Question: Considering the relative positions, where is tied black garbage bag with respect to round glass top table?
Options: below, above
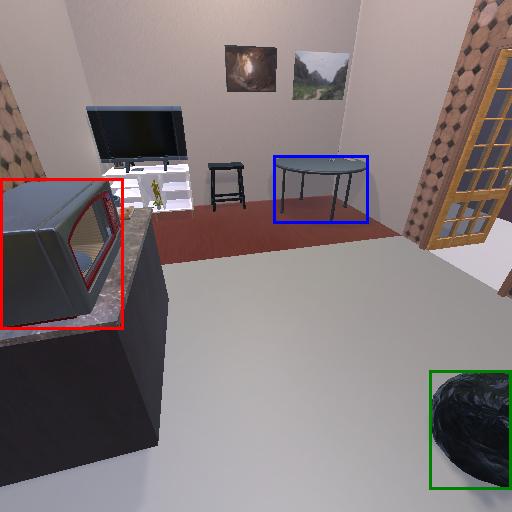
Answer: below